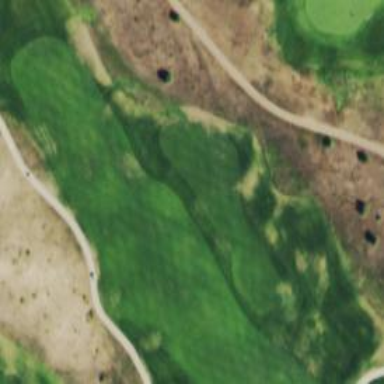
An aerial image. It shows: Grassy area designated as golf fairway.